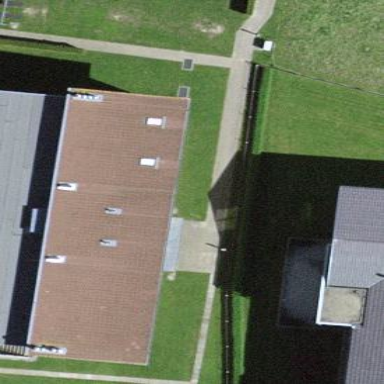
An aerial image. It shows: Part of building with skillion roof in yellow color.